Question: I wonder if there is a framework or class for creating a train scedule similar to the below screenshot. Of course I know, I can create the table cells myself, but probably there is already a framework available.
Many thanks in advance.

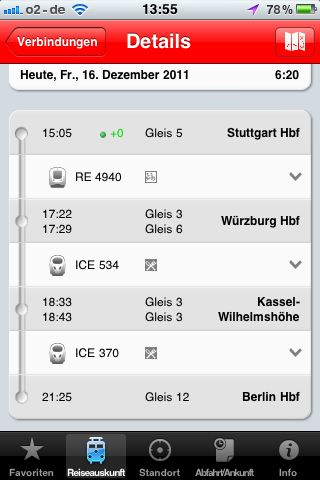
Answer: To answer my own question: I finally did it by creating a custom table cell and drawing rectangles and lines for visualizing the route.